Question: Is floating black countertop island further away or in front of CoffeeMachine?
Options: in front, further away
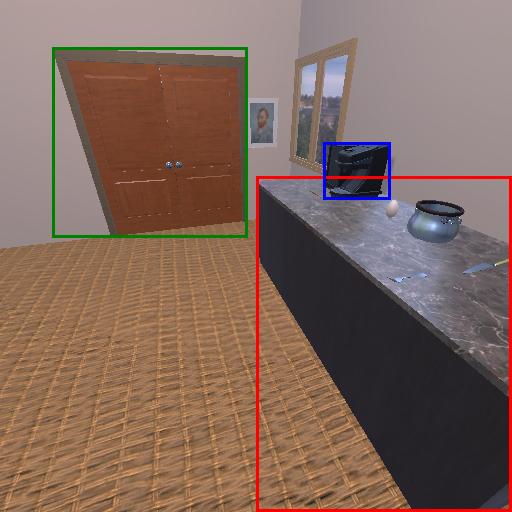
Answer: in front